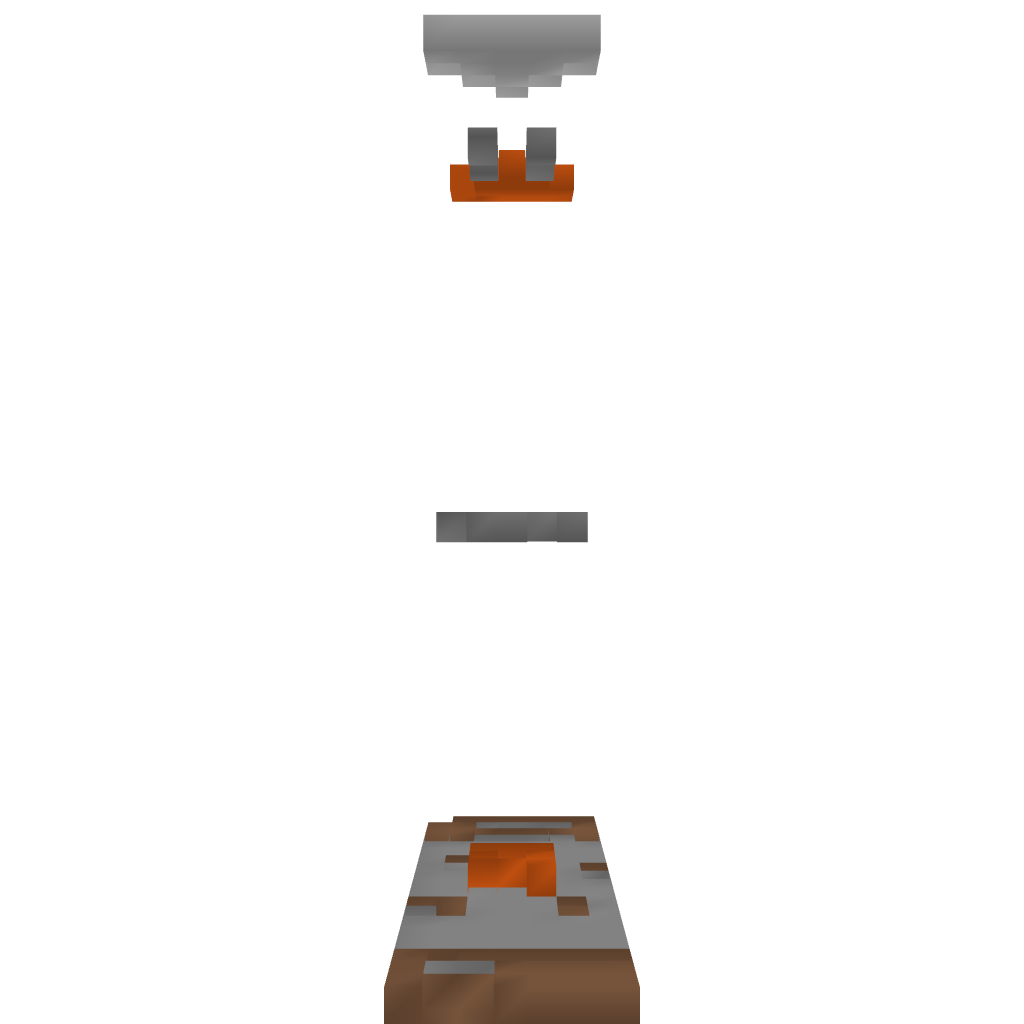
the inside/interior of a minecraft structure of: Modern Style Fountain/ town square